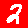
Digit: 2